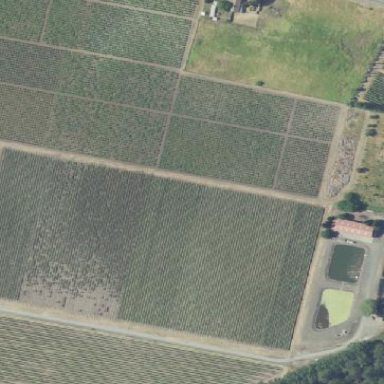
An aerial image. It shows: Vineyard with grape crops.